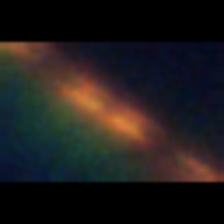
Taxon: Psuedo-nitzschia
Group: Diatoms